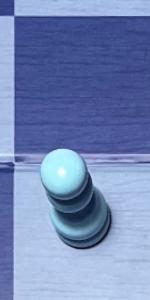
Label: Pawn_White